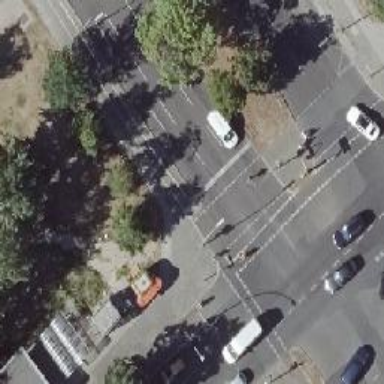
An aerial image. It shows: Crossing with traffic signals.